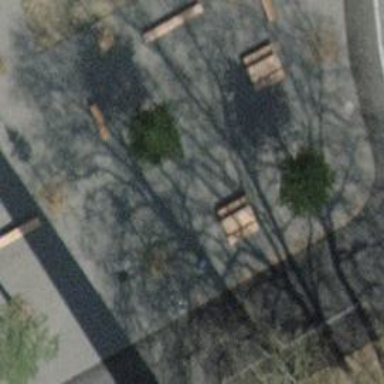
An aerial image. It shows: Brown bench in the vicinity.